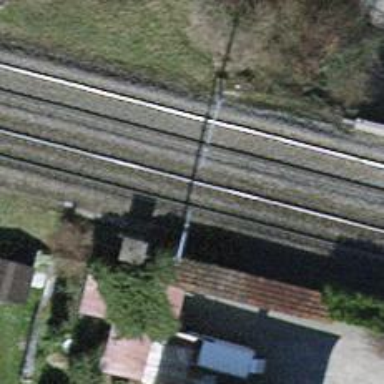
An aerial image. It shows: Railway with electrified contact lines.